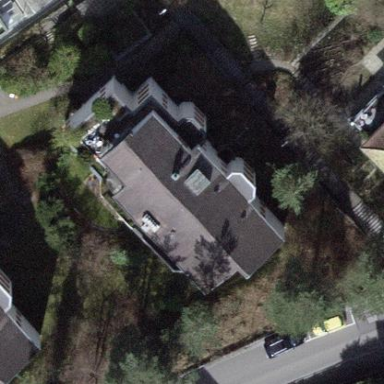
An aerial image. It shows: Image showing building with apartments.